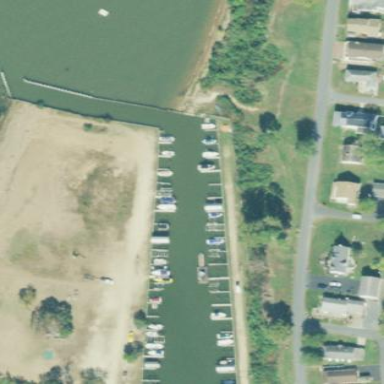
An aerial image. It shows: Marina surrounded by water.